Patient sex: M
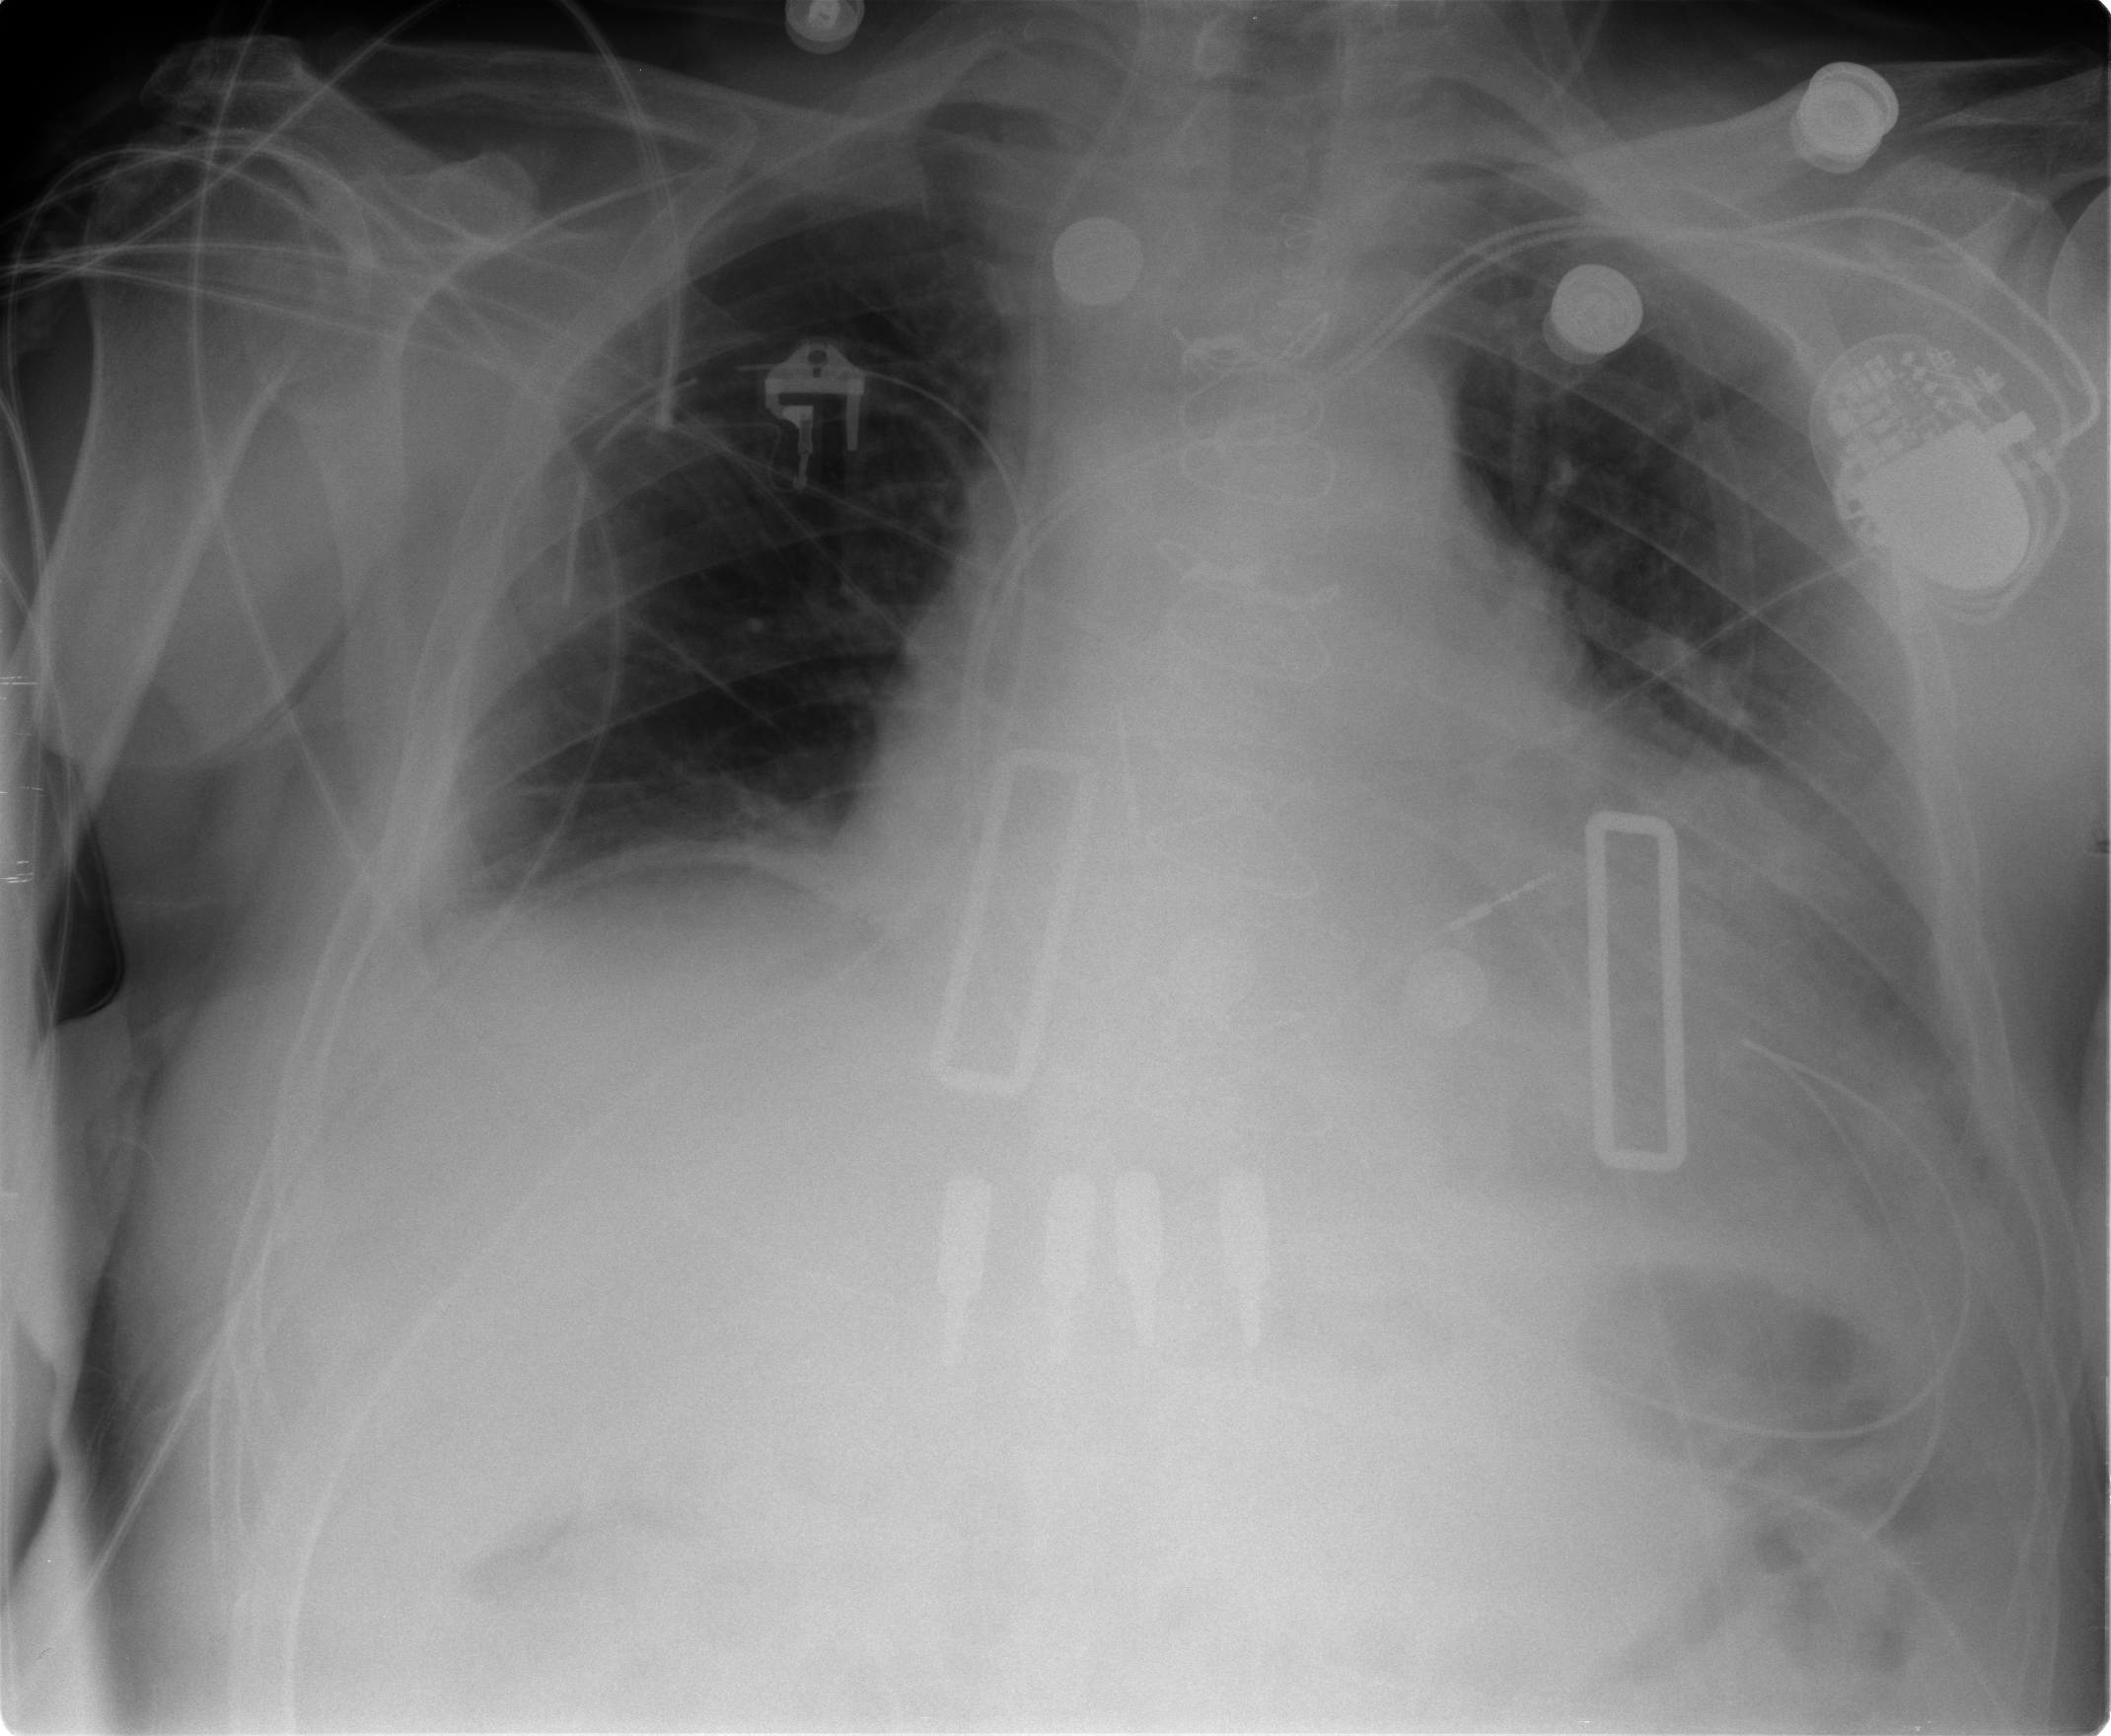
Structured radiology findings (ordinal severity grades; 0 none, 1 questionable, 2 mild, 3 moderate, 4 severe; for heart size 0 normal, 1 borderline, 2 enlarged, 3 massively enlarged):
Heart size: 1
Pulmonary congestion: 2
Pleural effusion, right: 2
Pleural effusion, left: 2
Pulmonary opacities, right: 0
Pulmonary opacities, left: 0
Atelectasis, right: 2
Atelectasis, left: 2